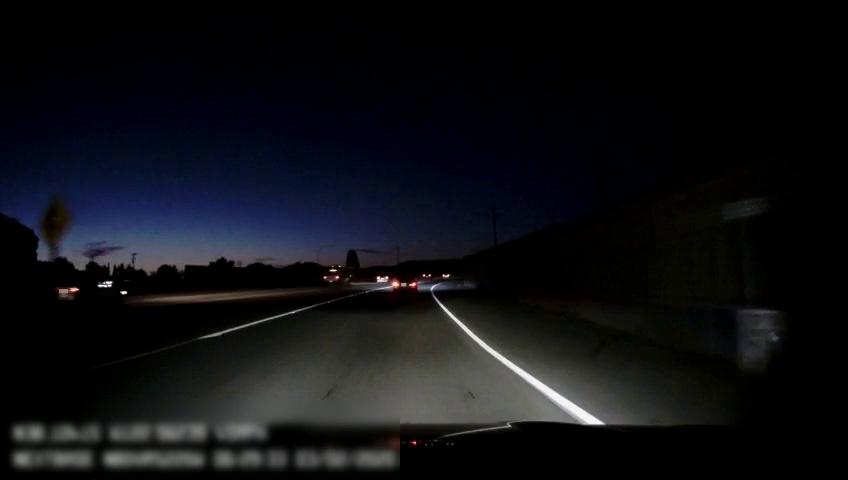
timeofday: Night
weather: Other
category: Drivable Space
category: Vehicles | Car
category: Vehicles | Car
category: Vehicles | Car
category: Vehicles | Car
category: Lanes | Current Lane
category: Lanes | Alternate Lane